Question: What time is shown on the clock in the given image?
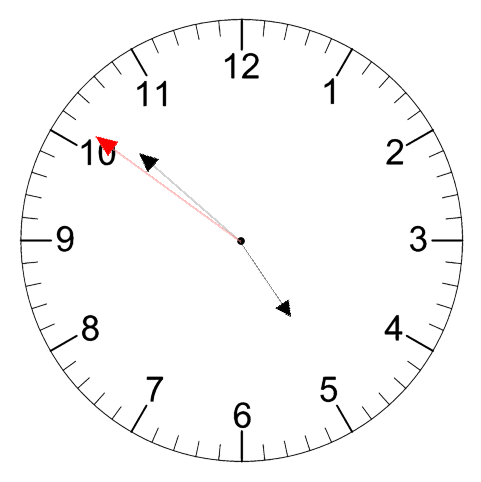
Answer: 04:51:51